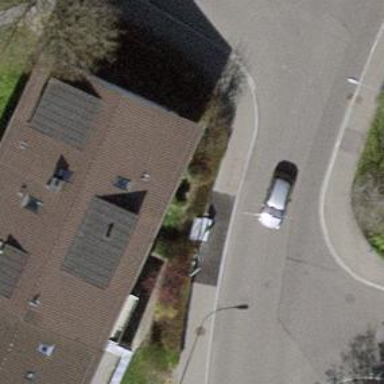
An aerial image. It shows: Power utility street cabinet.